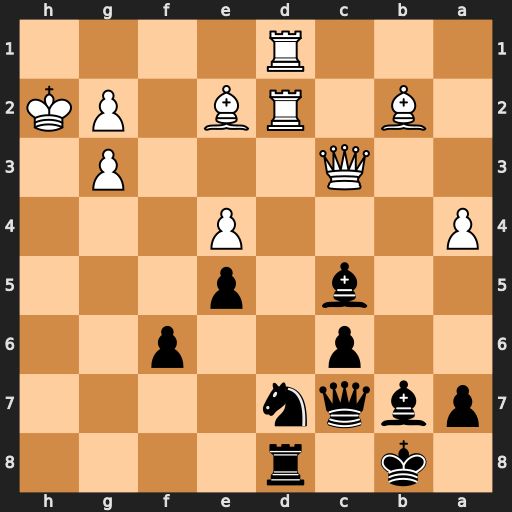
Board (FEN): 1k1r4/pbqn4/2p2p2/2b1p3/P3P3/2Q3P1/1B1RB1PK/3R4
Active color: b
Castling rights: -
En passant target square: -
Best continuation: Rh8+ Bh5 Rxh5#